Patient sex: F
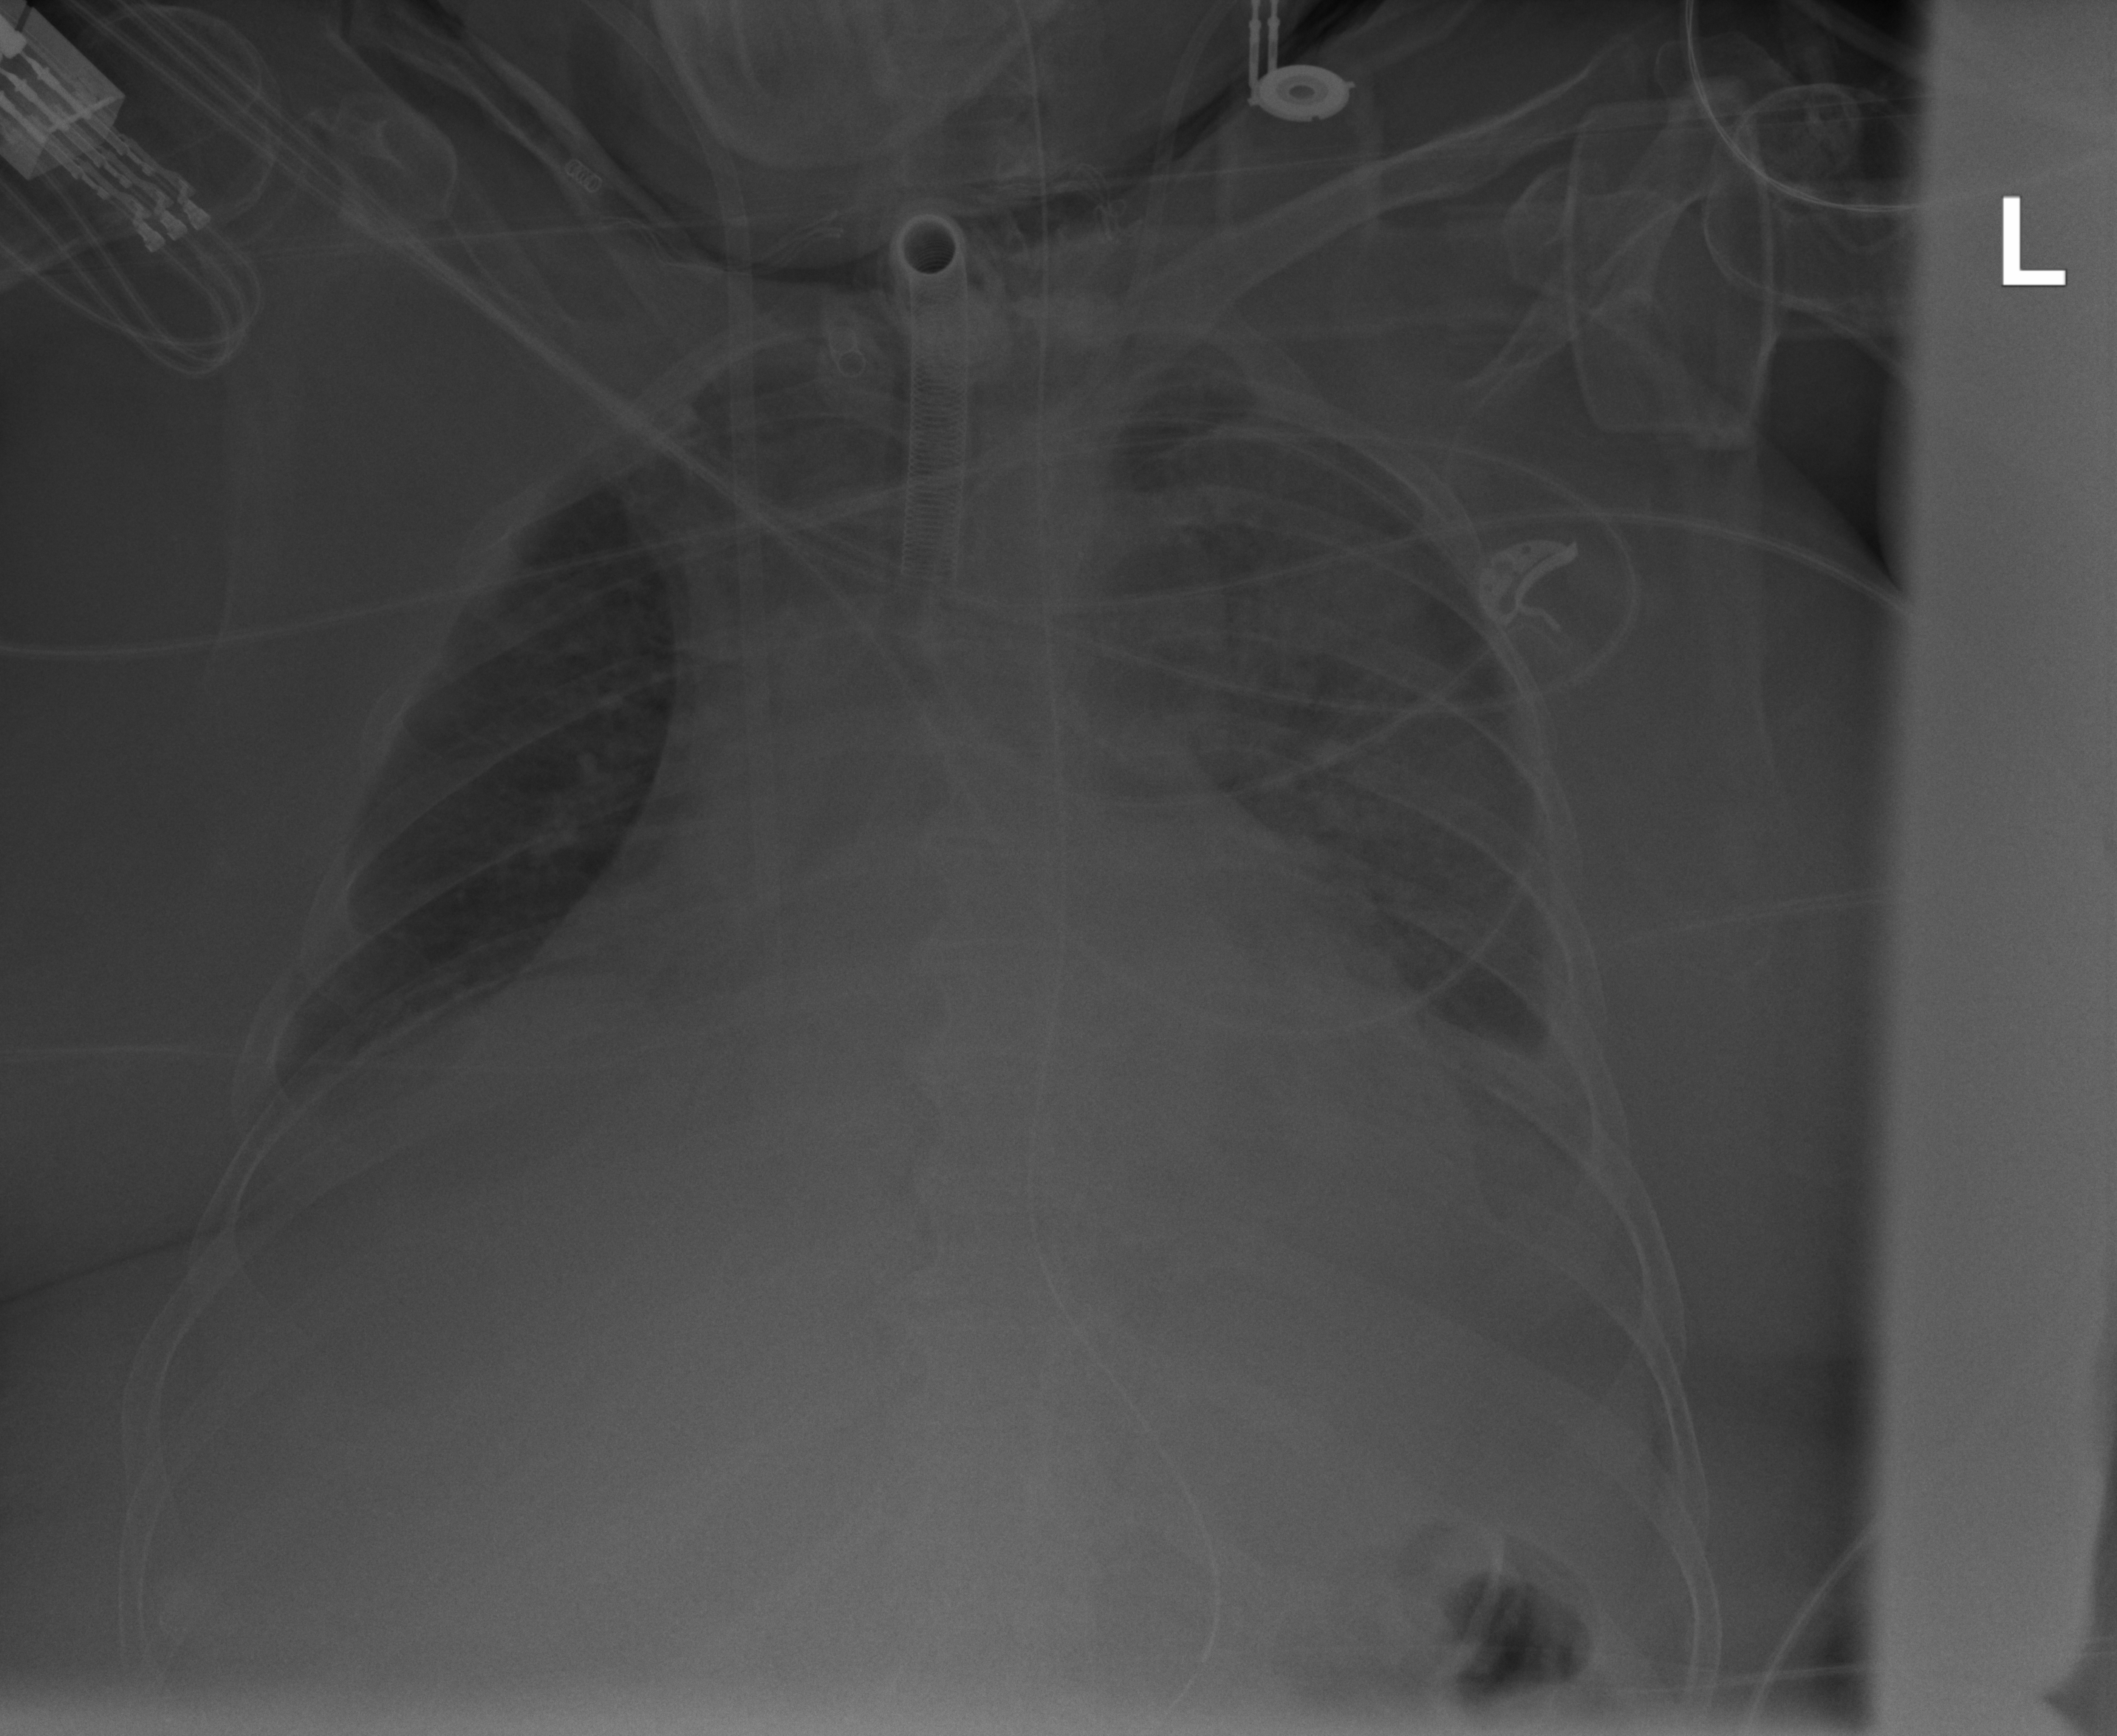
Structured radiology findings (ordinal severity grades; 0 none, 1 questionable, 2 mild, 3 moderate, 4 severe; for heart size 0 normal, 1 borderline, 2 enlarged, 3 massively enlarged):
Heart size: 2
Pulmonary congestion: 2
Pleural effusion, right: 2
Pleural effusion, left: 2
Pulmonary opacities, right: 0
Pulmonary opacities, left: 3
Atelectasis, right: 2
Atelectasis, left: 2